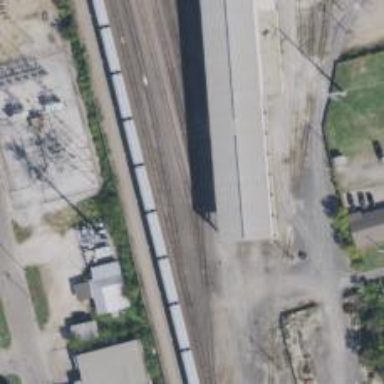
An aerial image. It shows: Railway yard used for servicing trains.